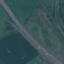
Land use / land cover: Highway